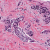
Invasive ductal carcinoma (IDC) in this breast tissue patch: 0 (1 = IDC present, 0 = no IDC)